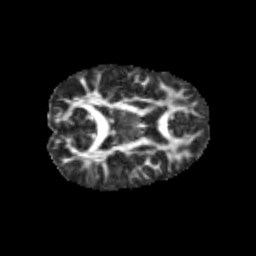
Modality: FA
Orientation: axial
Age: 11
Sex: male
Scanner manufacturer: siemens
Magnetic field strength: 3 T
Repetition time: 3.8 s
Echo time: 0.07 s